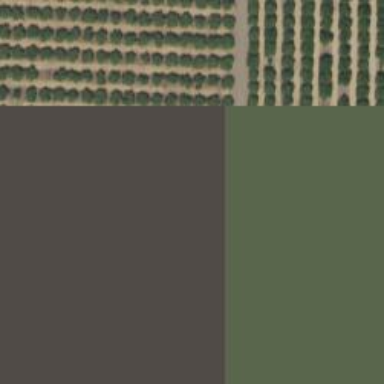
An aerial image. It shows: Orchard.